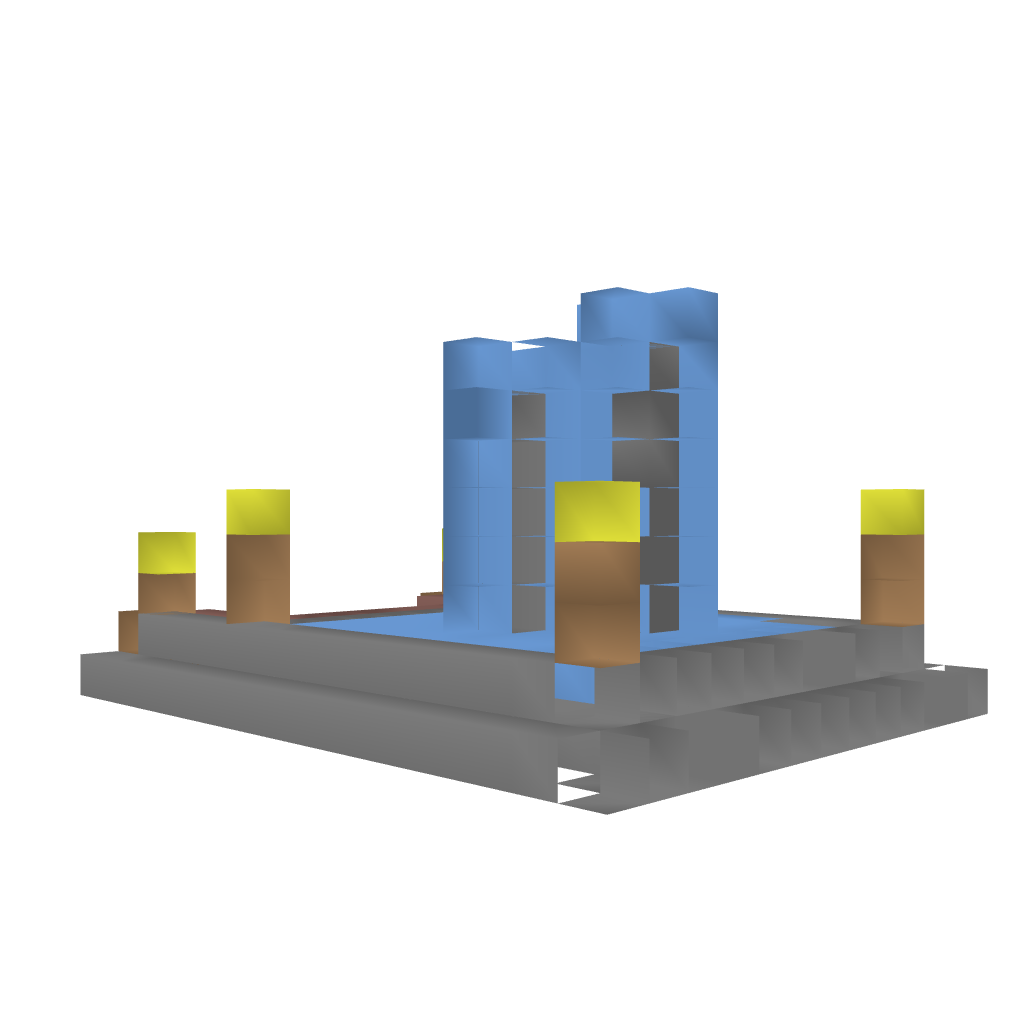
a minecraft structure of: small fountain bad low quality